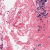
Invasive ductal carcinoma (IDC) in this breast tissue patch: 0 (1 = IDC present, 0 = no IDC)